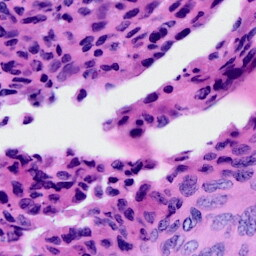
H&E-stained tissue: Cervix